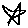
Label: star